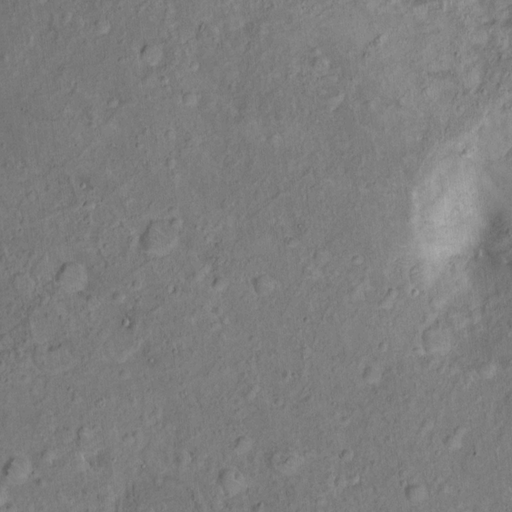
Objects detected: cone